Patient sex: M
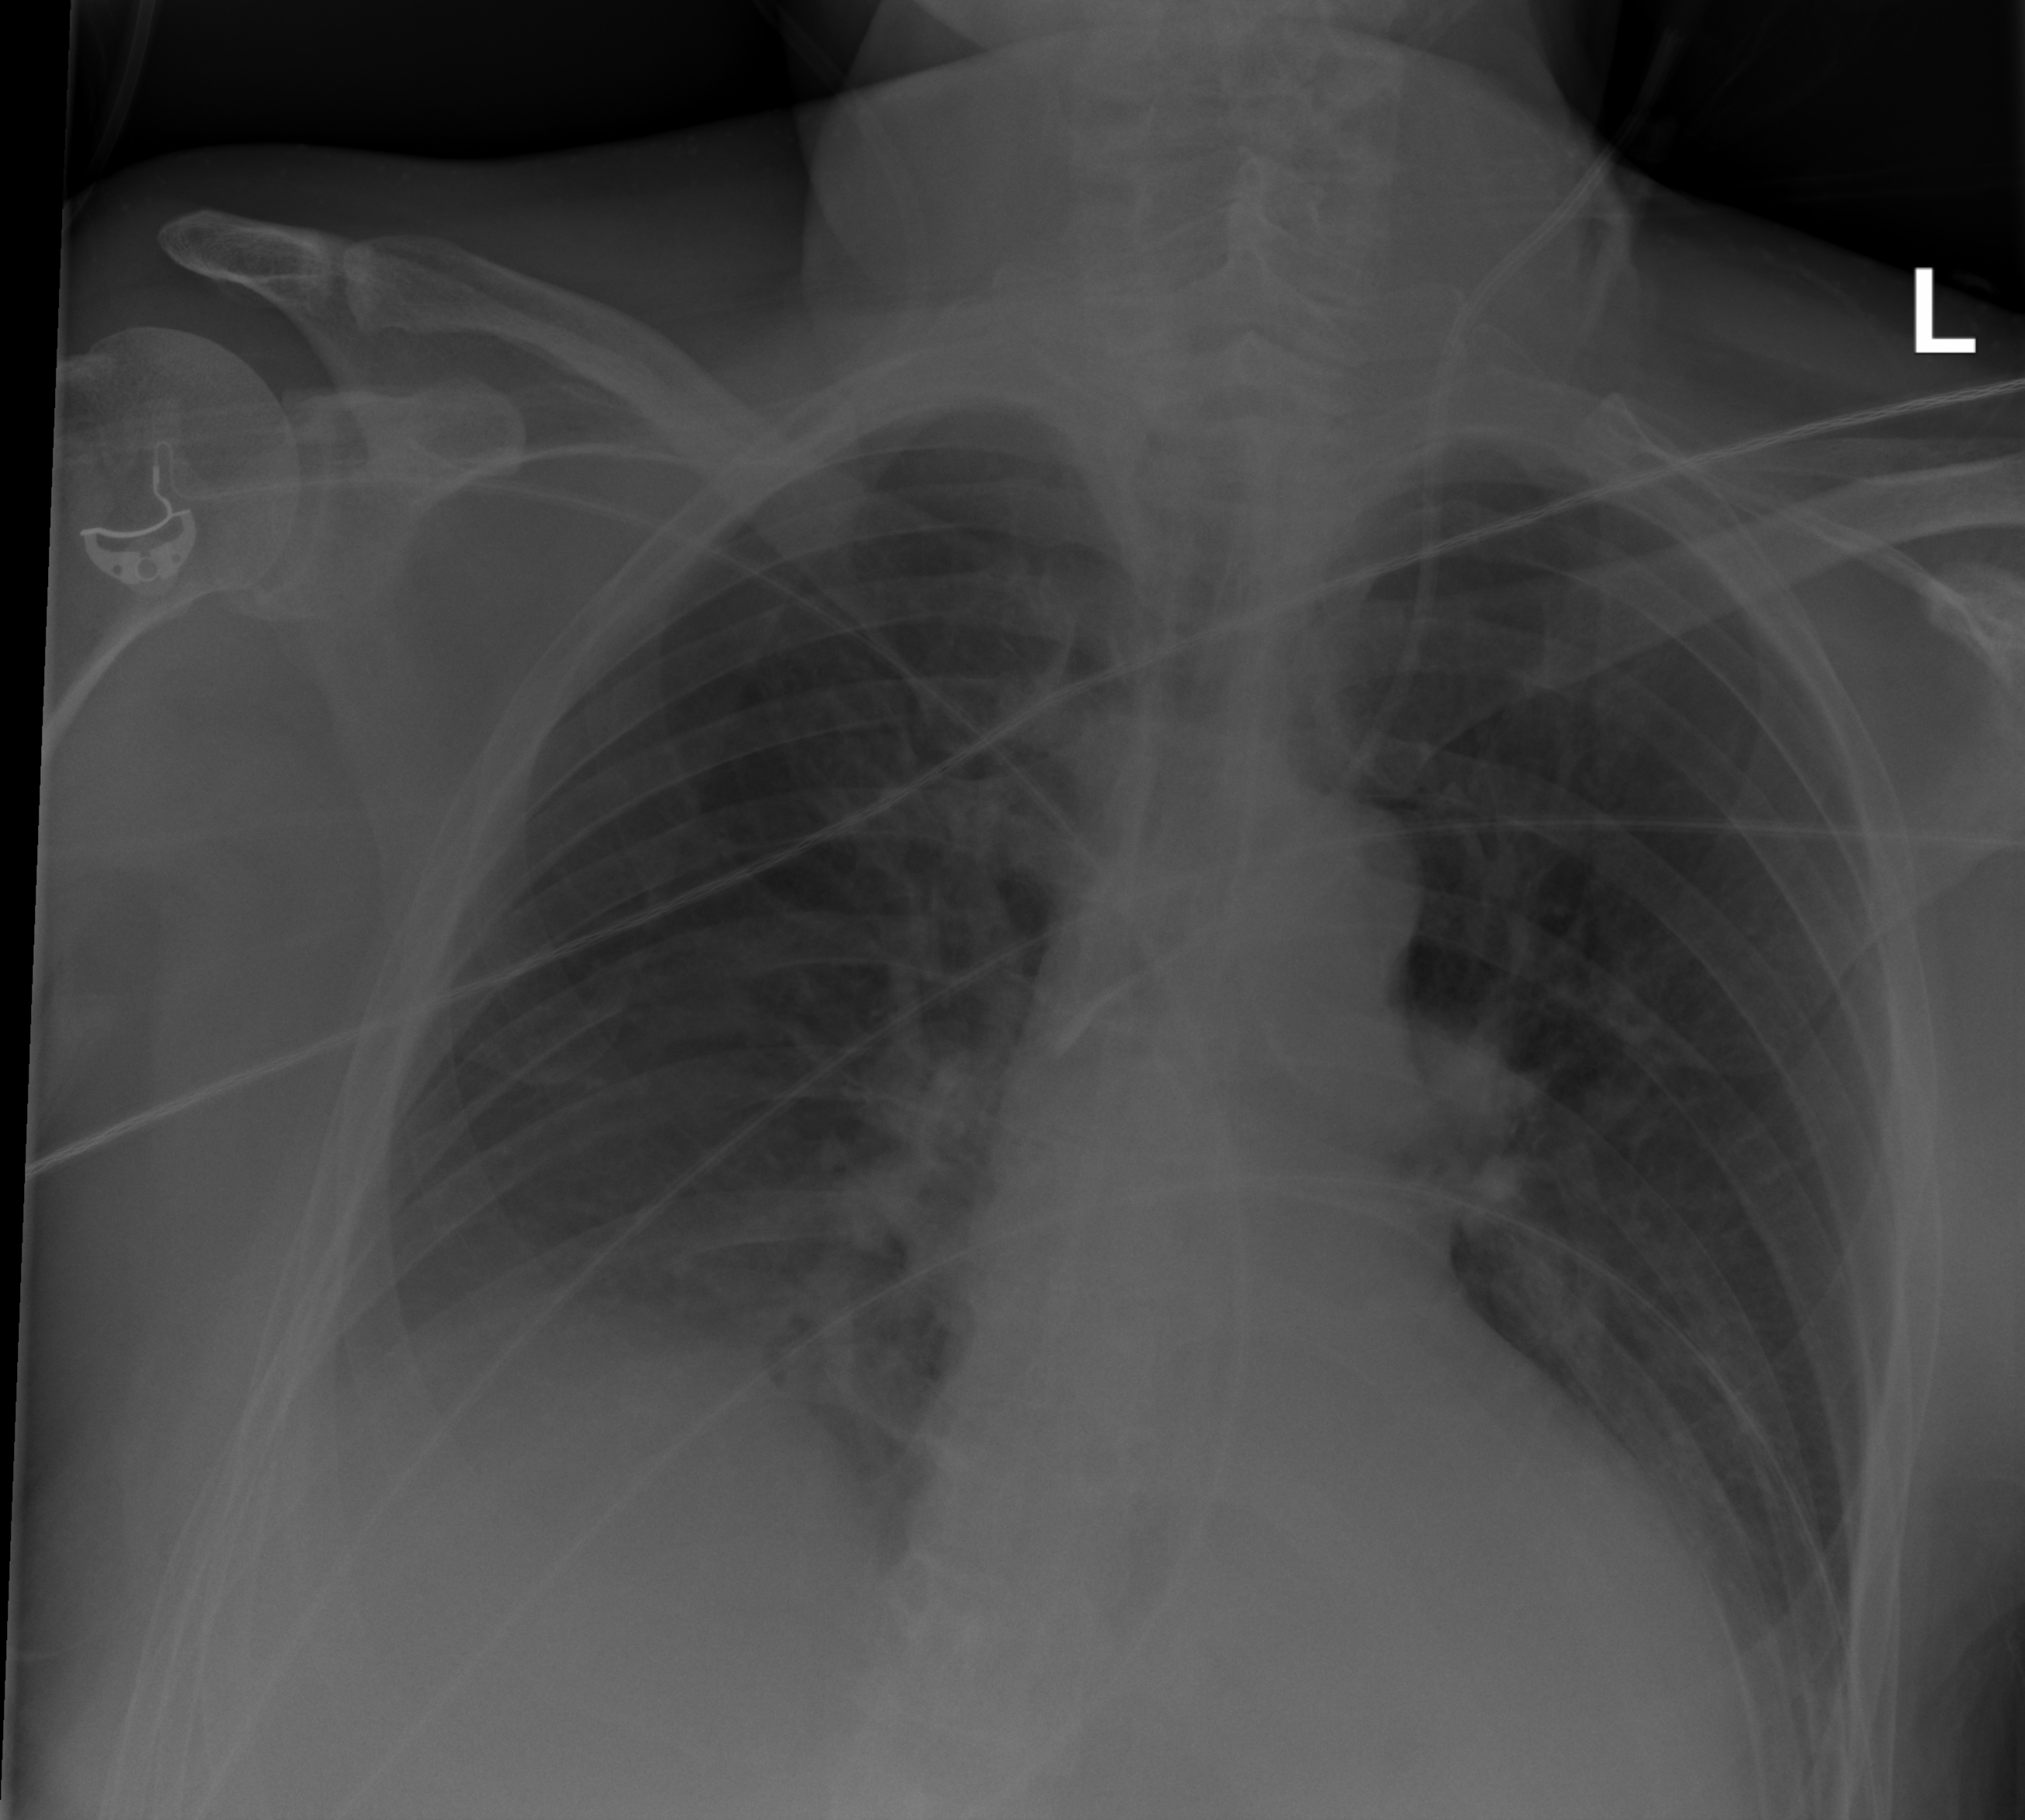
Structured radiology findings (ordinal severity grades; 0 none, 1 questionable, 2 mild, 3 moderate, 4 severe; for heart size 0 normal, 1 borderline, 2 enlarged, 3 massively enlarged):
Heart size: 0
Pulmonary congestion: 0
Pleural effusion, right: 2
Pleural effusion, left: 2
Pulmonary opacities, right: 0
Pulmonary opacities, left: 0
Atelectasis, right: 2
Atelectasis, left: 2